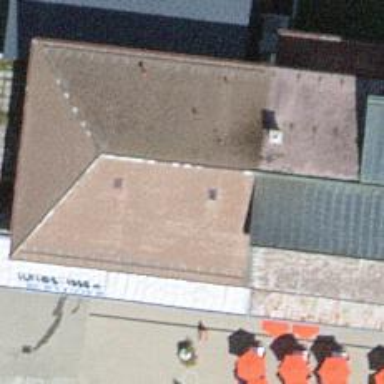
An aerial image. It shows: Restaurant.